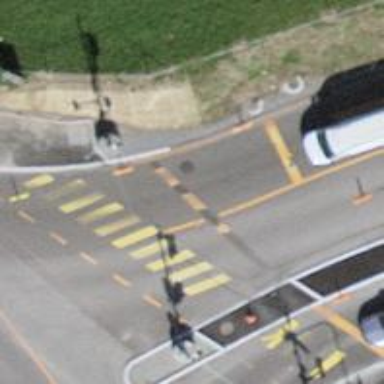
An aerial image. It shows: Road with traffic signals at crossing.